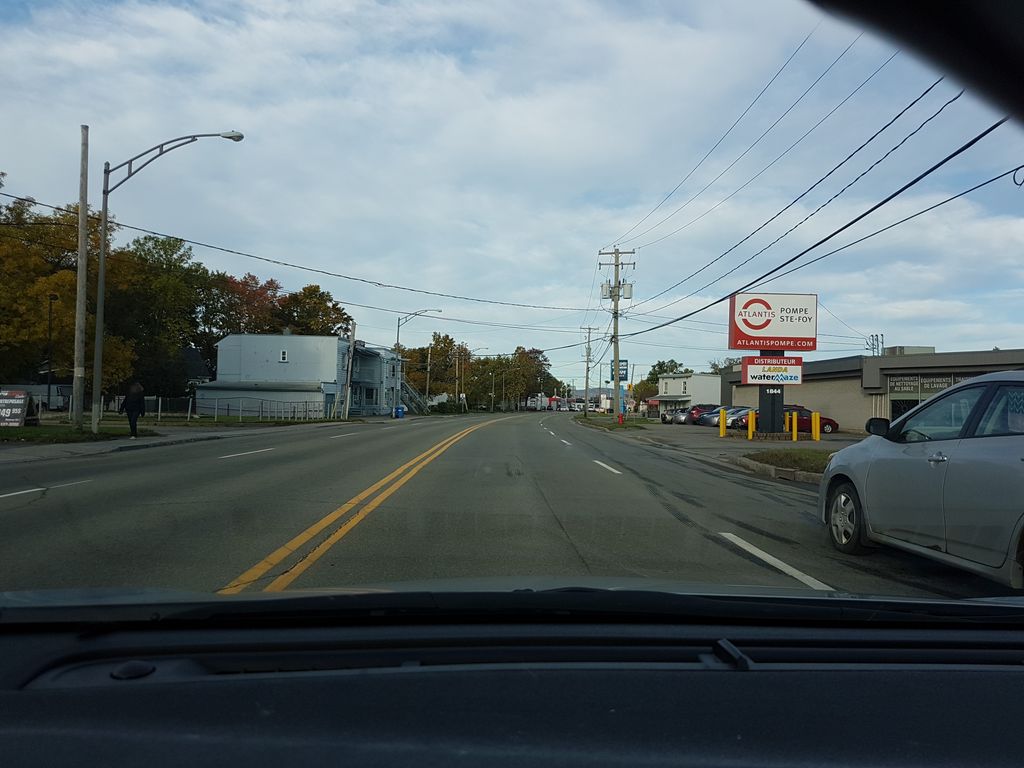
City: quebec_city